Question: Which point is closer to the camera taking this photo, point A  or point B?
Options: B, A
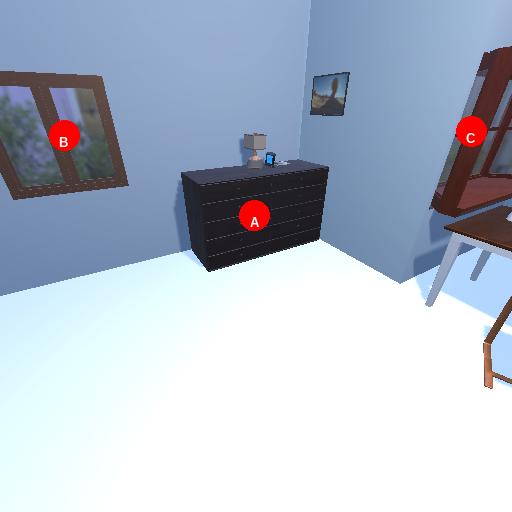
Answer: B